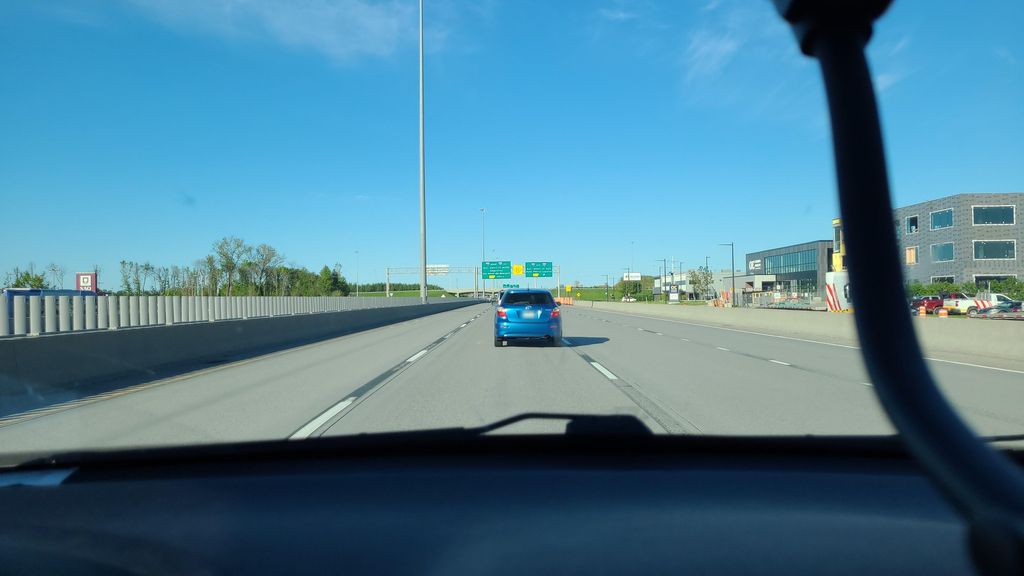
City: quebec_city